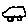
Label: car